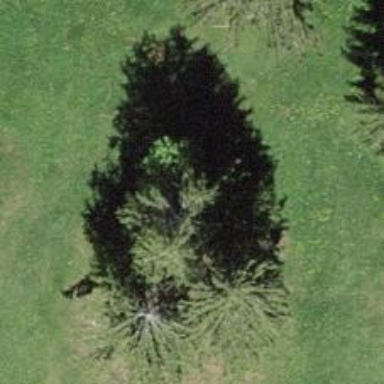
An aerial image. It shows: Single tag "natural: tree."